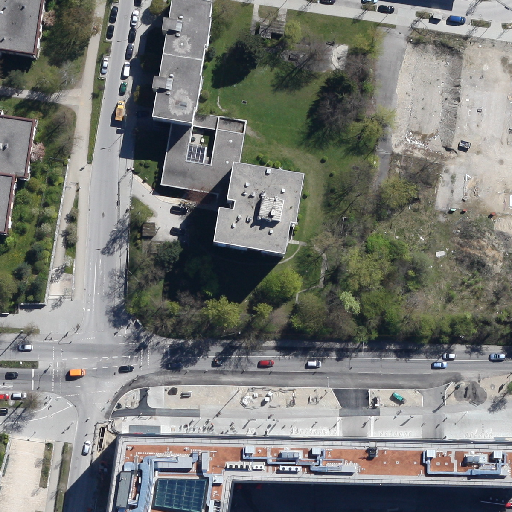
Referring expression: sidewalk along with tree